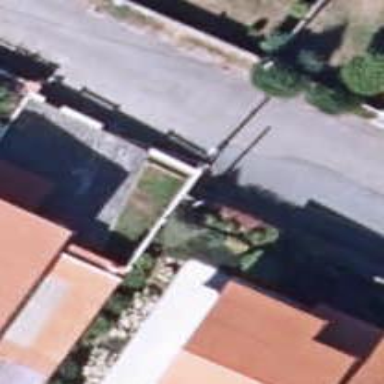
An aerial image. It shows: Fence.